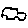
Label: car